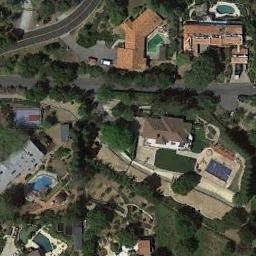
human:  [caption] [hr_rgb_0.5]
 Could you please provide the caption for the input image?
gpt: The medium residential area is well green and each house has a swimming pool .

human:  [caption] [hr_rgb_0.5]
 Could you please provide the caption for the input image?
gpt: There aren't many houses in the mid-sized area .

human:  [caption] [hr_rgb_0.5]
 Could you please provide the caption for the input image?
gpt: The medium residential is on the grass next to some trees .

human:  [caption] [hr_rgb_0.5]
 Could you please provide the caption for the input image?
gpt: Many trees and buildings are in medium residential area .

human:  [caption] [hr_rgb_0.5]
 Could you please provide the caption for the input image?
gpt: There are some green trees and brown buildings on the medium residential area .